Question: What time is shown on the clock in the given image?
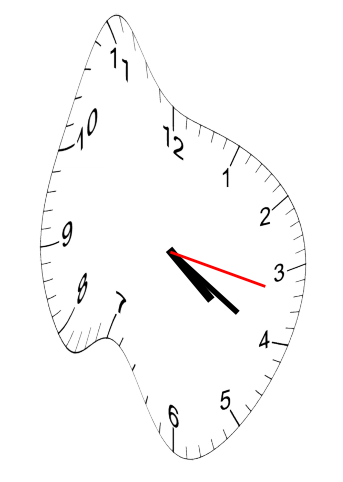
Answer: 04:20:17